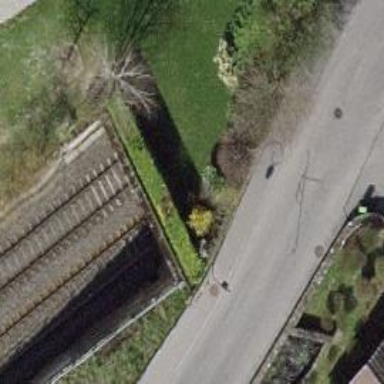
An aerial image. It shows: Railway tunnel with overhead electrified contact lines.